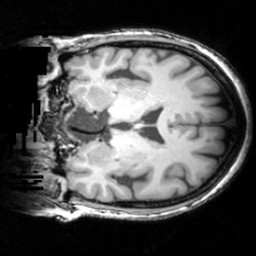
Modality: T1w
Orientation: coronal
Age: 65
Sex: female
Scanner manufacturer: siemens
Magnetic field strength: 3 T
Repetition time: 1.62 s
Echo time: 0.003 s